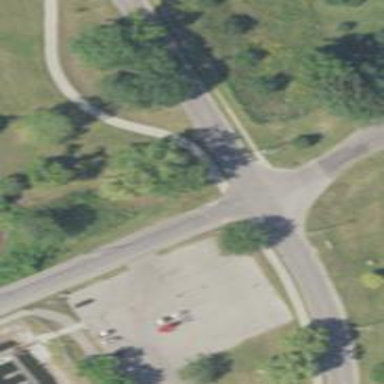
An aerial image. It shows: Unmarked crossing on cycleway road.